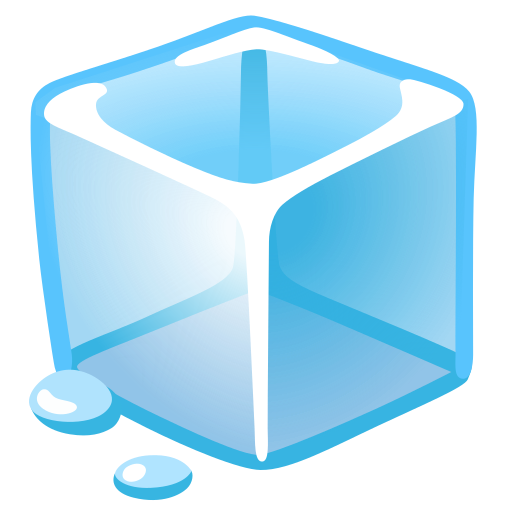
Emoji: 🧊